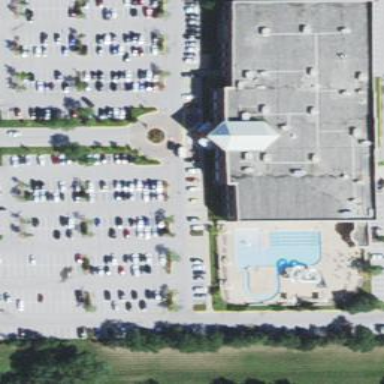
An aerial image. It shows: Commercial building that houses fitness center.